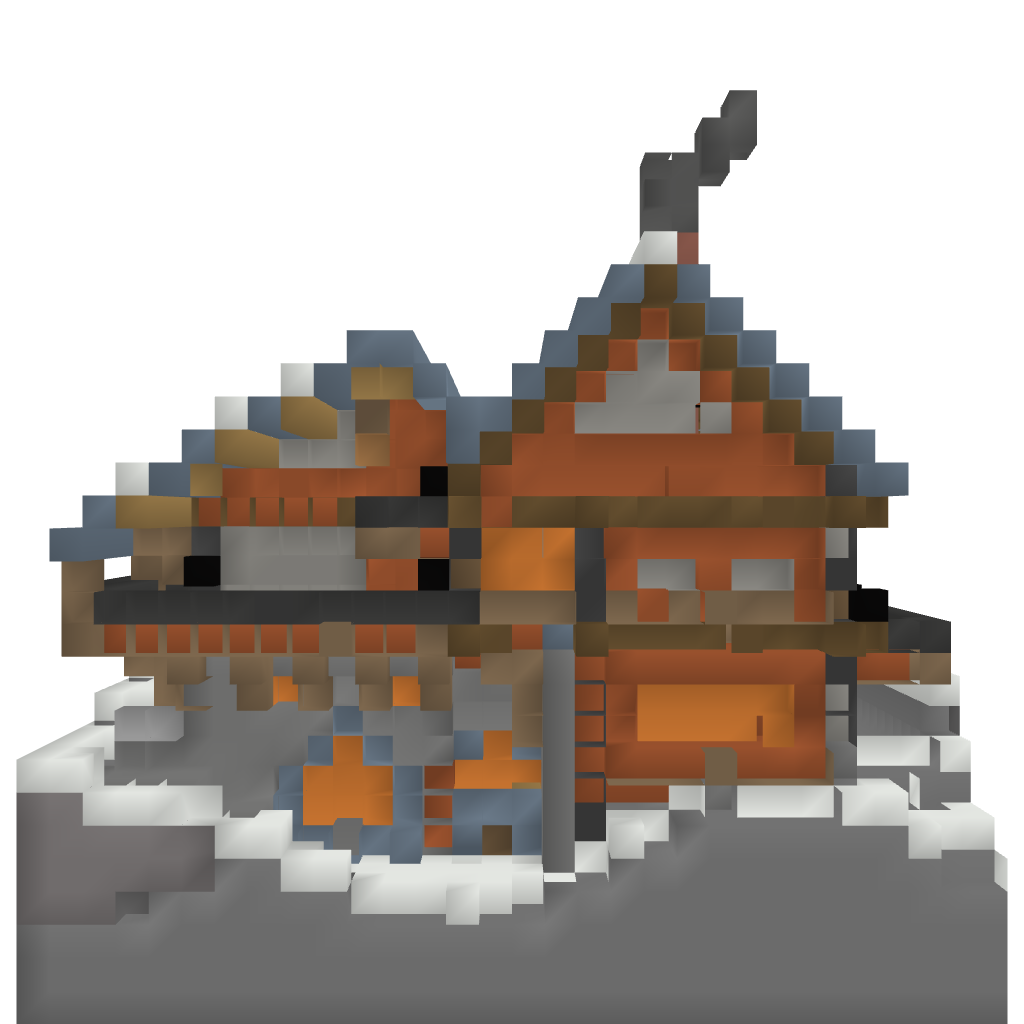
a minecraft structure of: Mountain chalet